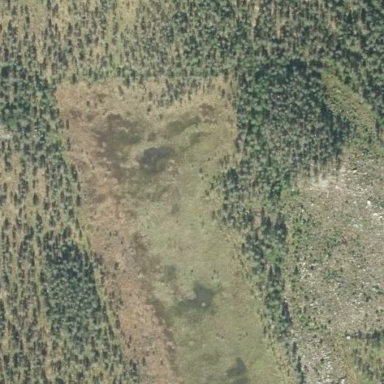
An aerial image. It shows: Marshy wetland area.